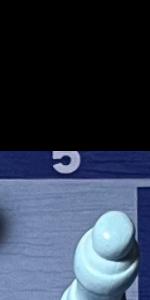
Label: Empty